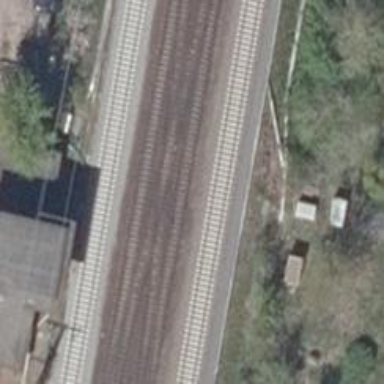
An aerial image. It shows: Railway track with contact lines for electrification.